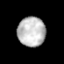
Tissue: prostate
Cell type: T cells
Senescence score: 0.2365
Nuclear area (px): 802
Mean DAPI intensity: 190.337